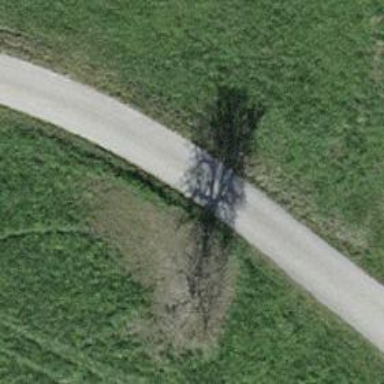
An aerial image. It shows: Well-maintained track road of grade 1.